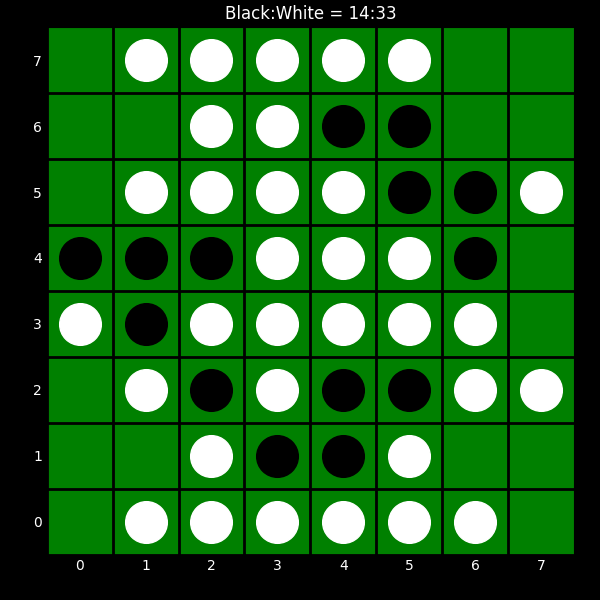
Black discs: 14
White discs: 33